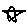
Label: star